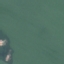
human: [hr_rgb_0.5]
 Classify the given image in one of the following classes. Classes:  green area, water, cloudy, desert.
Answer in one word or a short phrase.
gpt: water